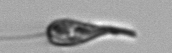
Label: Euglena